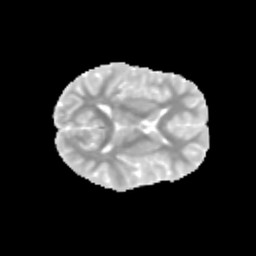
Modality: MD
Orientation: axial
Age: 9
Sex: female
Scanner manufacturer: siemens
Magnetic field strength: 3 T
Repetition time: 3.8 s
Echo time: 0.07 s